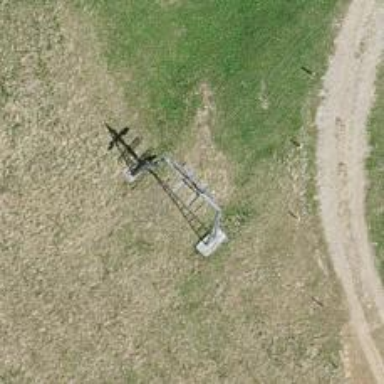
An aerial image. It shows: Pylon used for aerialway.